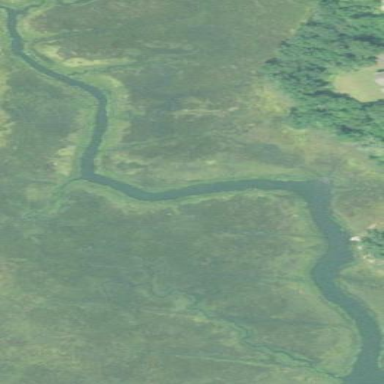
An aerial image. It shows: Tidal river flowing naturally.